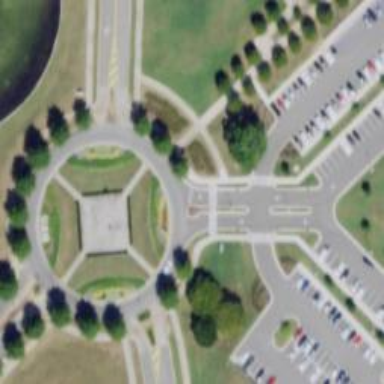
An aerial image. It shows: Unclassified road that forms roundabout at the junction.